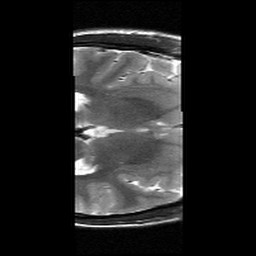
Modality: T2w
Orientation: axial
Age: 23
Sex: male
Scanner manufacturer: siemens
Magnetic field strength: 3 T
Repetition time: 7.07 s
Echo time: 0.064 s